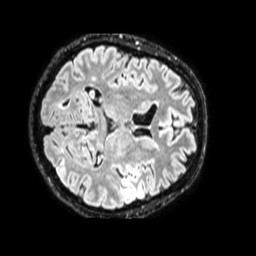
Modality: FLAIR
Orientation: axial
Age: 56
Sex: male
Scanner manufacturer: philips
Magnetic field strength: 1.5 T
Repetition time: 4.8 s
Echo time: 0.3363 s